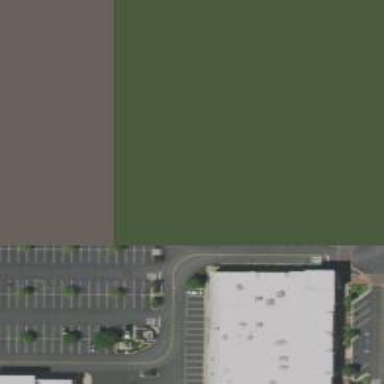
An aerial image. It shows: Parking space.